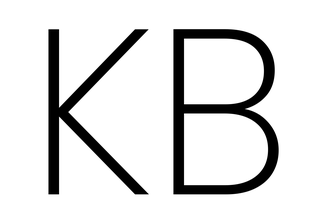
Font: Poppins-ExtraLight